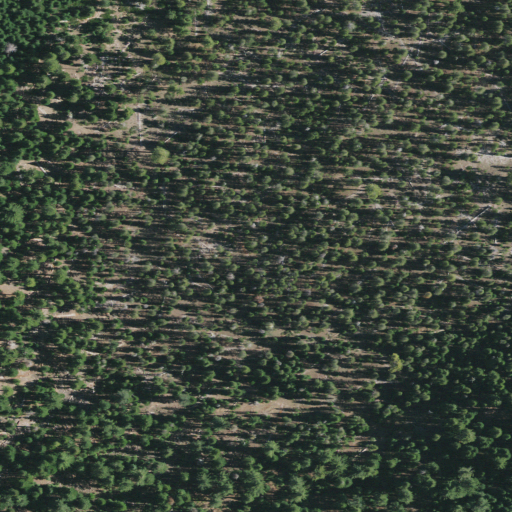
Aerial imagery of crater(s) in California named Deep Hole containing evergreen forest and shrub